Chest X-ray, AP view. Patient: 65 years old, sex M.
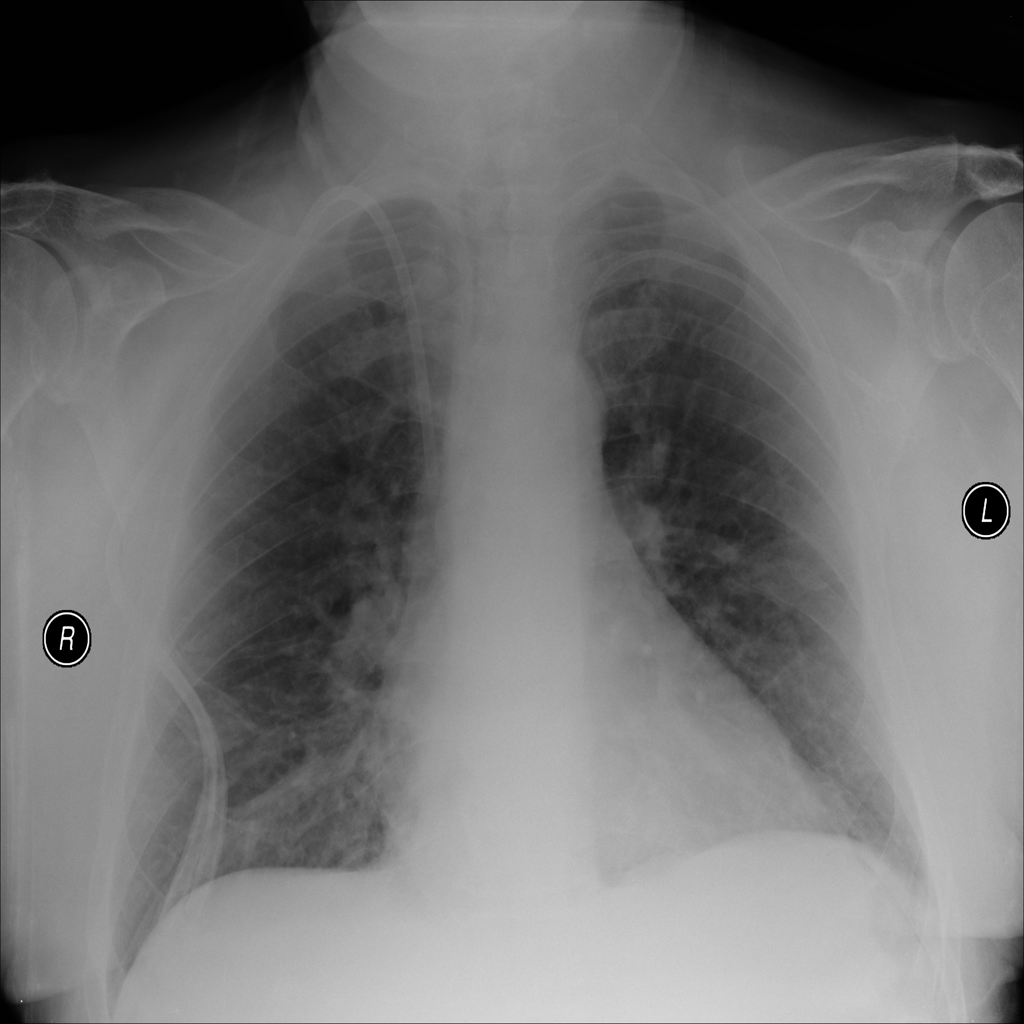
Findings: No Finding